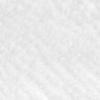
Label: no_change